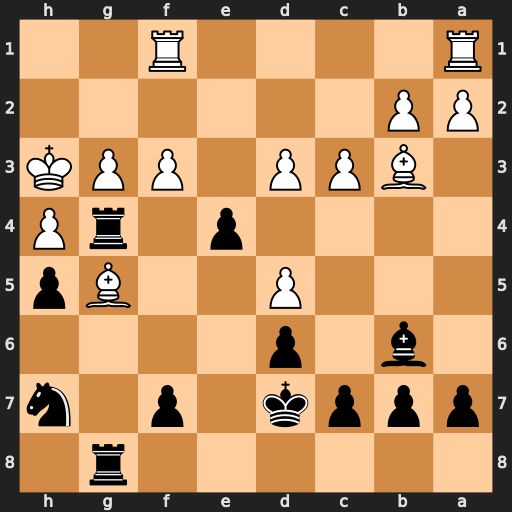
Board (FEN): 6r1/pppk1p1n/1b1p4/3P2Bp/4p1rP/1BPP1PPK/PP6/R4R2
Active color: b
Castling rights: -
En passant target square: -
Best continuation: Nxg5+ hxg5 R4xg5 d4 Rxg3+